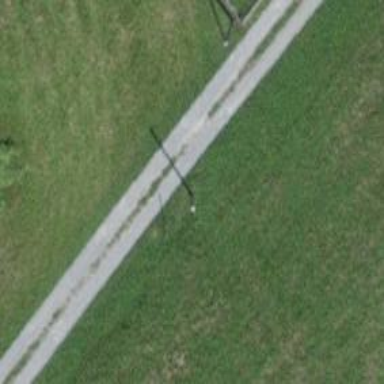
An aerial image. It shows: Utility pole in the area.